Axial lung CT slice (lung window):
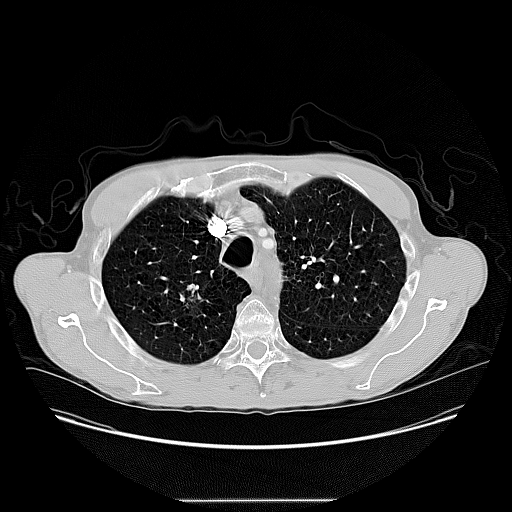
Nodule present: yes
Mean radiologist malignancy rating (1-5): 4.75